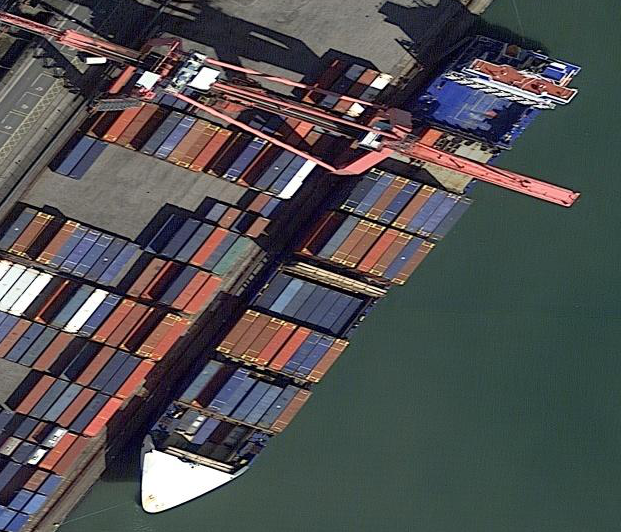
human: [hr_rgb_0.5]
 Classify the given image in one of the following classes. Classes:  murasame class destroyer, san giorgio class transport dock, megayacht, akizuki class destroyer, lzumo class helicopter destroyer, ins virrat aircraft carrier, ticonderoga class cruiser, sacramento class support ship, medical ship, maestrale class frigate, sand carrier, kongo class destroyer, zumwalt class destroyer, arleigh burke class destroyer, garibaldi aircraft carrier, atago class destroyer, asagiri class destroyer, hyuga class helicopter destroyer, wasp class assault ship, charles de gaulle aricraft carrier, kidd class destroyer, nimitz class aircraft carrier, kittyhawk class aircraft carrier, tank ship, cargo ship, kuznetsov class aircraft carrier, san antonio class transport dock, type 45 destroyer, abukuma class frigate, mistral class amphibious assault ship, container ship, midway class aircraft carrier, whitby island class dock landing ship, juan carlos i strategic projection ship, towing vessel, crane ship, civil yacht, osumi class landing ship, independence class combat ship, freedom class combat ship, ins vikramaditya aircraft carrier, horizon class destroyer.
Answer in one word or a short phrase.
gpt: Container ship